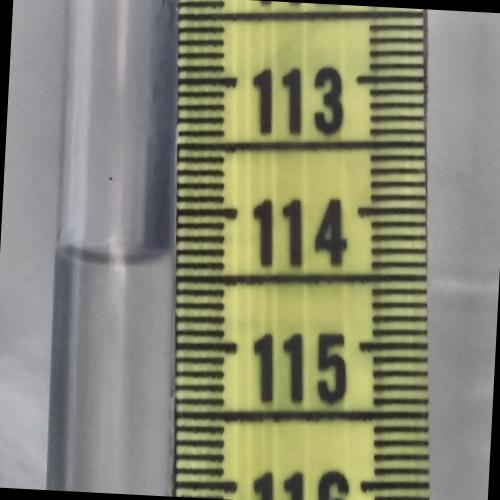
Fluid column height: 114.3 cm